Aerial crown-view tile of a tropical tree (Barro Colorado Island, Panama), acquired 20240611:
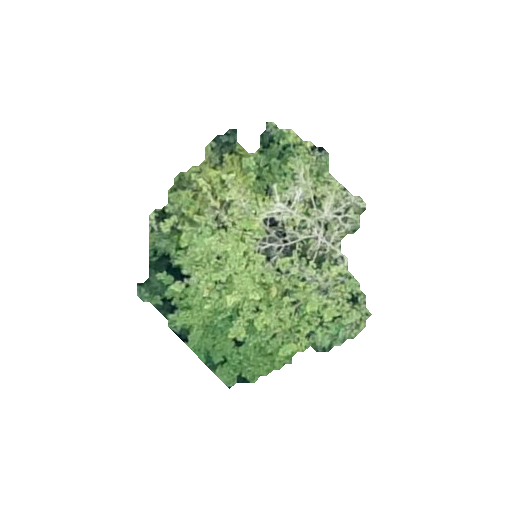
Species: Tabernaemontana arborea
GBIF accepted scientific name: Tabernaemontana arborea
Crown area: 64.041 m²